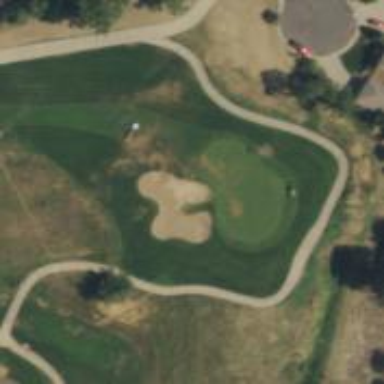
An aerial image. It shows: Golf hole.